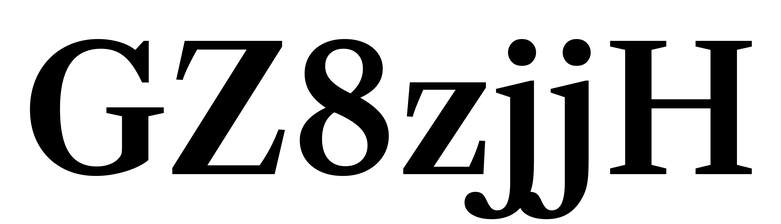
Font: LibreCaslonText_SemiBold